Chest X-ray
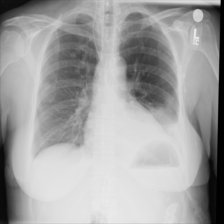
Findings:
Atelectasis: positive
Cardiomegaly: negative
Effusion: positive
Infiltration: positive
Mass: negative
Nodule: positive
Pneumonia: negative
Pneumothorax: negative
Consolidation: negative
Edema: negative
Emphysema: negative
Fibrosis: negative
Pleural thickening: negative
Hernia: negative